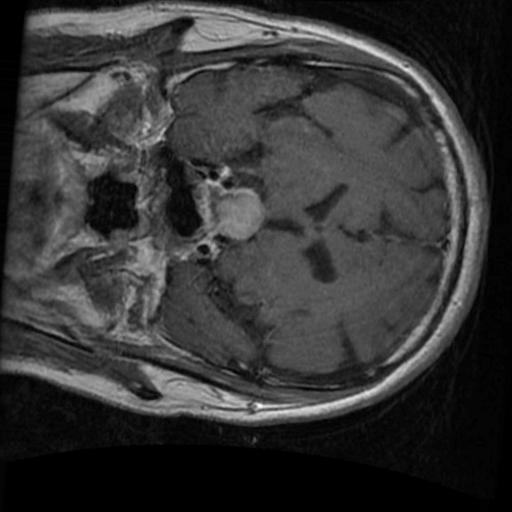
Label: brain_tumor